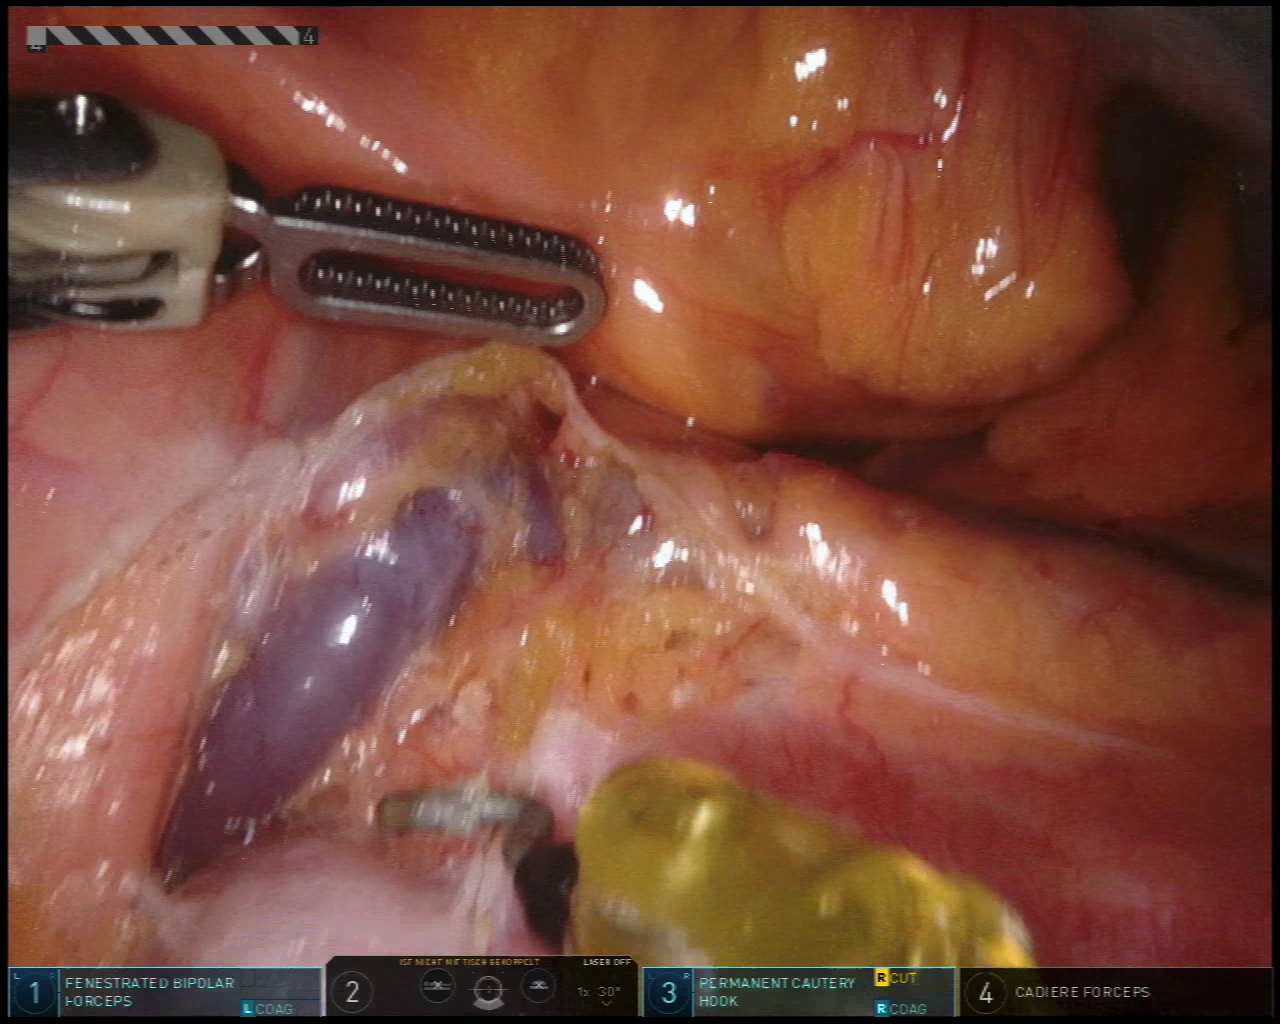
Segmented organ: intestinal_veins
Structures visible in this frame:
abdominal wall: no
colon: no
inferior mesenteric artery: no
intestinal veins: yes
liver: no
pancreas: no
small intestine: no
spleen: no
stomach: no
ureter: no
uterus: no
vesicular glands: no